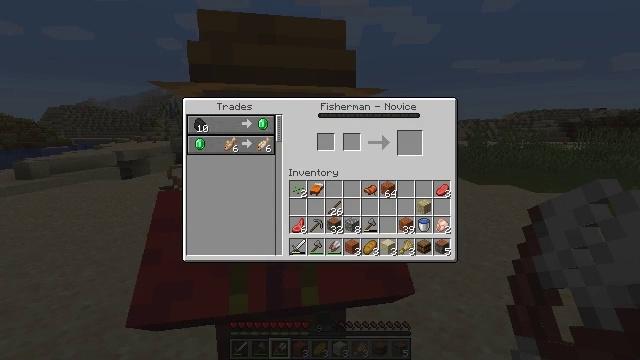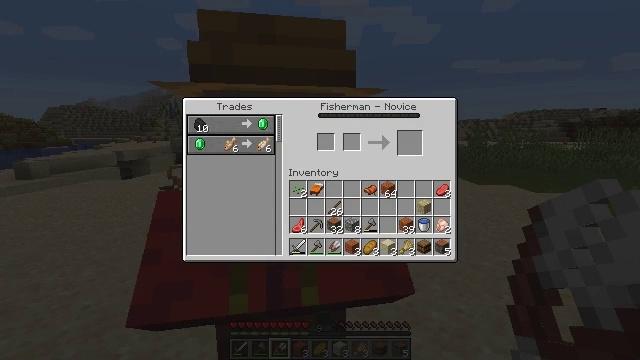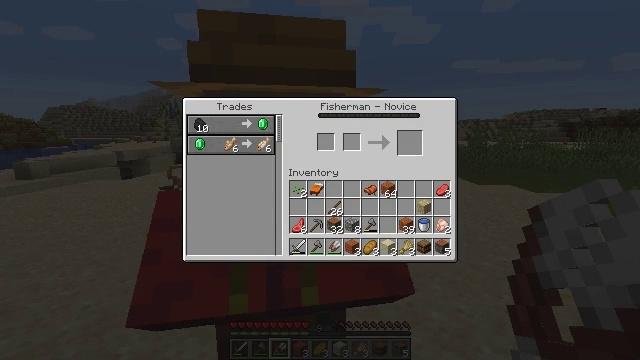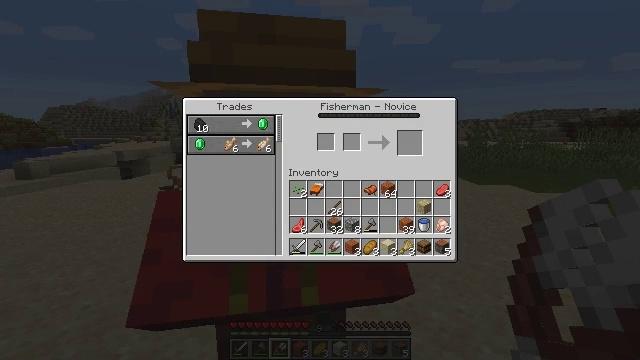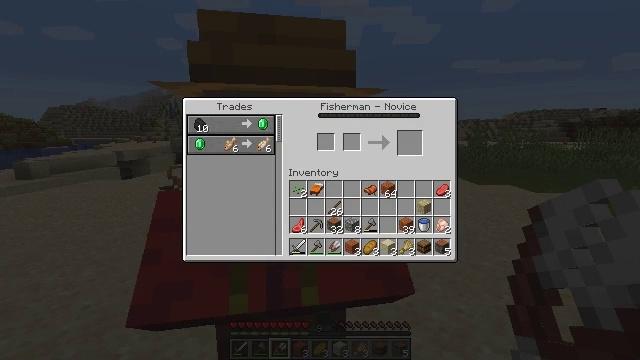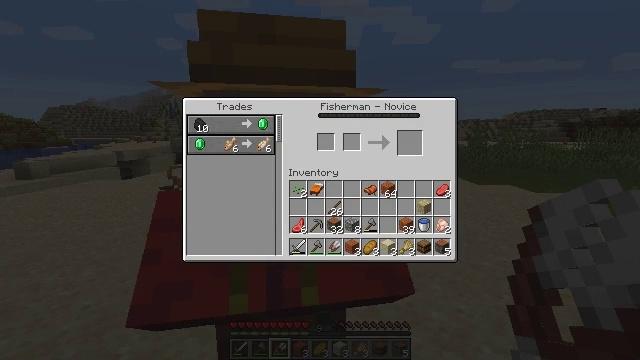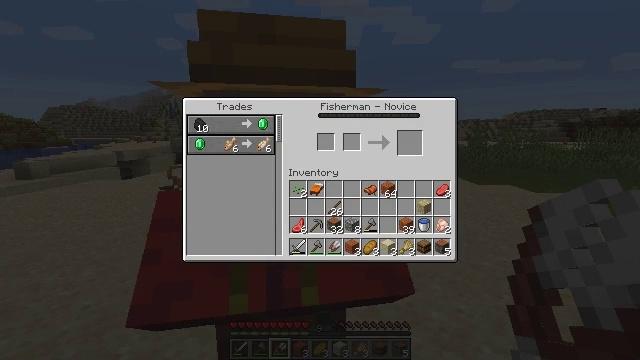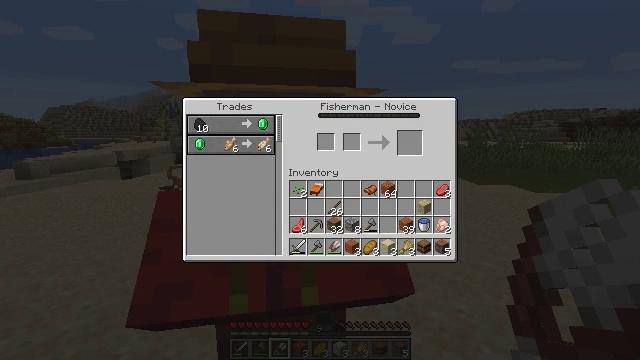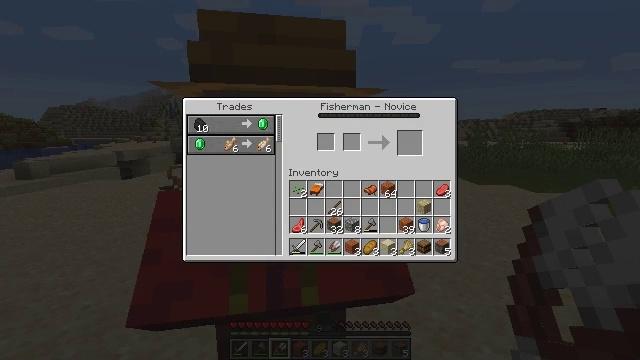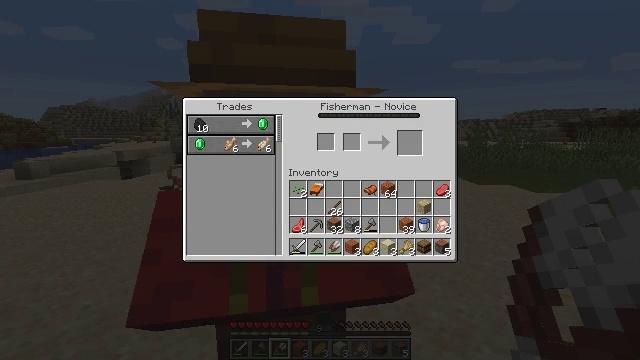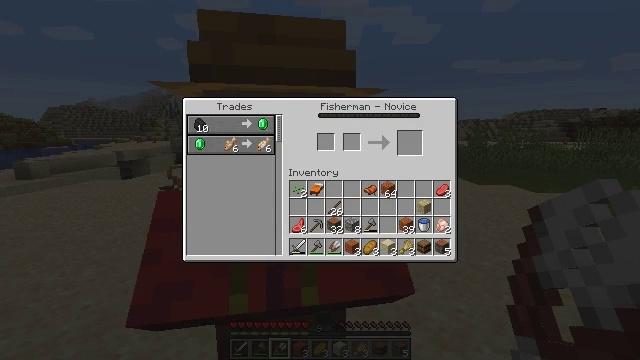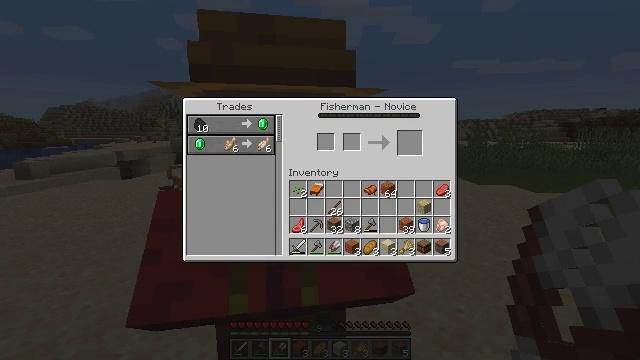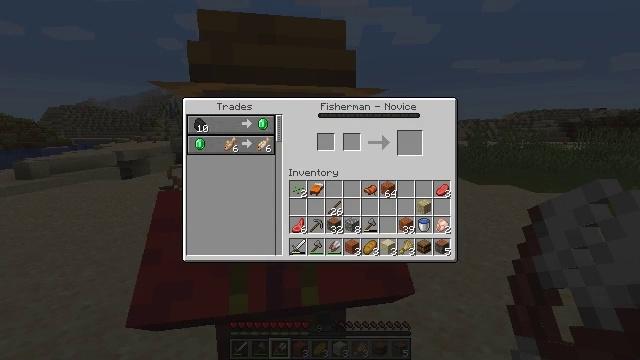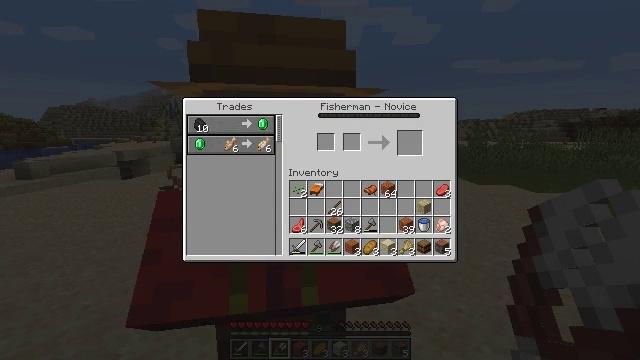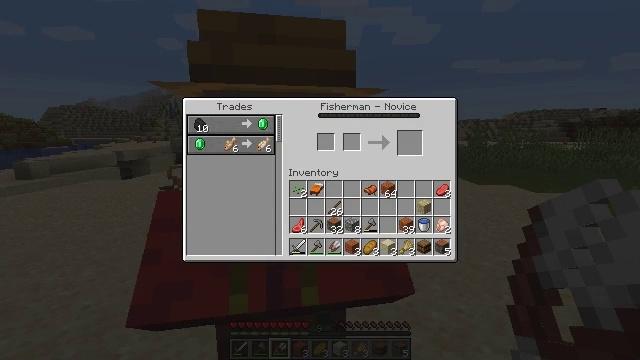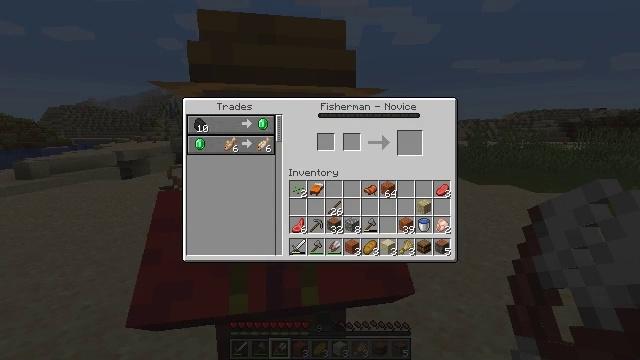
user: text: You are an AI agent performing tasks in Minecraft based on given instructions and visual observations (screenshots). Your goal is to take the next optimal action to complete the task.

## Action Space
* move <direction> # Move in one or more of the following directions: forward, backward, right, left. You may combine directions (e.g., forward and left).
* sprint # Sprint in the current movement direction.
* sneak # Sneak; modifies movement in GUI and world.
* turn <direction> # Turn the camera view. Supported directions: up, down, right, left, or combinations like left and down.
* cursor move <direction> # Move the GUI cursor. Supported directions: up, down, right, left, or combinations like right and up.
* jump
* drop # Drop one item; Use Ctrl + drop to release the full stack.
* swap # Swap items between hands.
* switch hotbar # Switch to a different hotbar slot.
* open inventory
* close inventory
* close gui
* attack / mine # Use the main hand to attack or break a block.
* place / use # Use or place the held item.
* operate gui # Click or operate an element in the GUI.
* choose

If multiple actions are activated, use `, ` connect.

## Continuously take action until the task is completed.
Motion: motion action
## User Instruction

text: Remove a bread from the inventory.
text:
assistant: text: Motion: no_op
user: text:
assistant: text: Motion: no_op
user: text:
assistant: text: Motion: no_op
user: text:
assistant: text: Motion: no_op
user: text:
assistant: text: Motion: no_op
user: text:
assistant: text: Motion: no_op
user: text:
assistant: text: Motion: no_op
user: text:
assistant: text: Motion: no_op
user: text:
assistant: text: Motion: no_op
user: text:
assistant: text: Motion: no_op
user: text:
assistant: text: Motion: no_op
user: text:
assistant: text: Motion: no_op
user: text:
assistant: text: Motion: no_op
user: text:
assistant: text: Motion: cursor move left
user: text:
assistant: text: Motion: cursor move left and up
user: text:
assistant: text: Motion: cursor move left
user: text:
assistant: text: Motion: cursor move left
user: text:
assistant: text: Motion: no_op
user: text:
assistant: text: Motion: cursor move up
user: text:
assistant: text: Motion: no_op
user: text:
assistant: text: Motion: no_op
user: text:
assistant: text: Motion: no_op
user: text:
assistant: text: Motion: no_op
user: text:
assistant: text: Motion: no_op
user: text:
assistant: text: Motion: no_op
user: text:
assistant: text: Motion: no_op
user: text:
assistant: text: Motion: no_op
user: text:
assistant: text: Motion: no_op
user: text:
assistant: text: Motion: no_op
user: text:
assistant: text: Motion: no_op